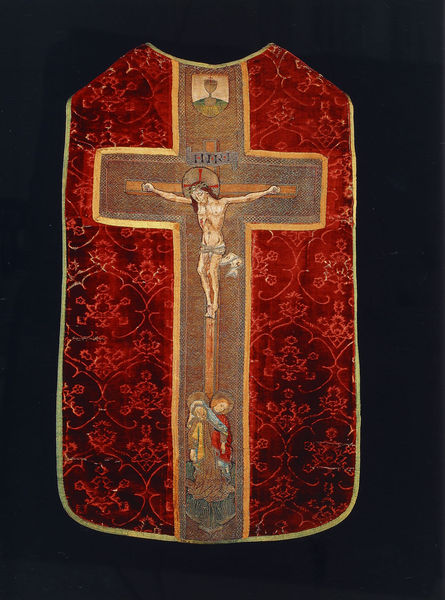
Titel: Kasel aus rotem Samt mit gestickter Kreuzigungsdarstellung
Institution: Köln, Schnütgen-Museum
Schlagwörter: blau, frauen, weiss, rot, tuch, muster, johannes, kleidung, samt, kirche, bestickt, gewand, gold, kelch, stickerei, stoff, borte, engel, ranken, inschrift, foto, blut, lendentuch, kreuz, brokat, bekleidung, wappen, talar, heiligenschein, nimbus, christus, jesus, kreuzigung, wunden, christlich, messgewand, kruzifix, heilige, heilig, textil, maria, applikation, gekreuzigt, heiland, sakral, ornat, liturgie, latz, jeses, golgatha, inri, kalvarienberg, kruzifixus, golt, pallium, kasel, lendetuch, textilarbeit, stich in die seite